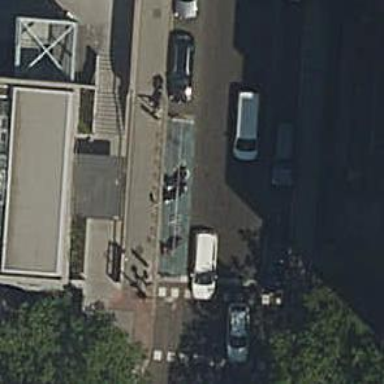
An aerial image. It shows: Motorcycle parking facility.